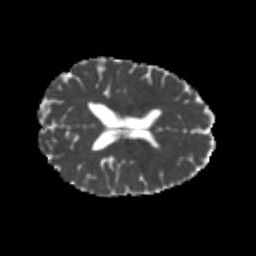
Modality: MD
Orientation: axial
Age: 25
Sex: female
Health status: healthy
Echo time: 0.074 s